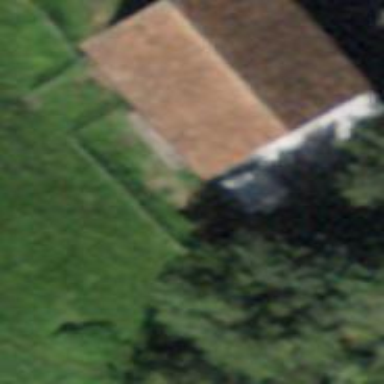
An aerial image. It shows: Barn.